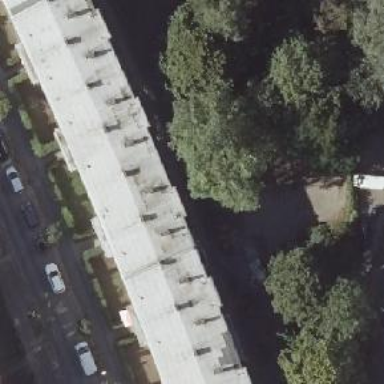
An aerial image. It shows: Building with apartments and flat roof.